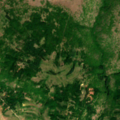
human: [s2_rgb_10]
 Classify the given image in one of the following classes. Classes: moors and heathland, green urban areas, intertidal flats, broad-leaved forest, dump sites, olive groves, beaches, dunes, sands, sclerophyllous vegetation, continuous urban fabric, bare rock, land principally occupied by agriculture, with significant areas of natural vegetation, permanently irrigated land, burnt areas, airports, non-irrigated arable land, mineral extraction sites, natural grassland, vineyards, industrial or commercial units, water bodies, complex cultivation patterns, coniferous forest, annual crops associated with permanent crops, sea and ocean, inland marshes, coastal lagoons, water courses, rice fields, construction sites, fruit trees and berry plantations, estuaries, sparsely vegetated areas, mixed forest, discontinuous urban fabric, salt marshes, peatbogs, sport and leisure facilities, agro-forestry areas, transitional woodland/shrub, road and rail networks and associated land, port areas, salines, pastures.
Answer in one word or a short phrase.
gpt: complex cultivation patterns, broad-leaved forest, natural grassland, transitional woodland/shrub